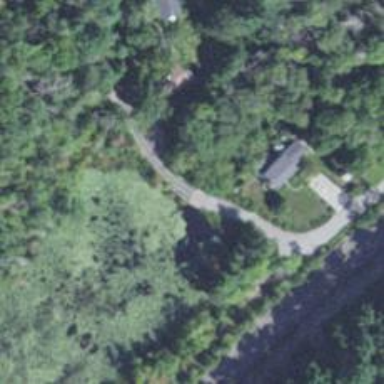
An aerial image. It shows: Unclassified road with bridge.